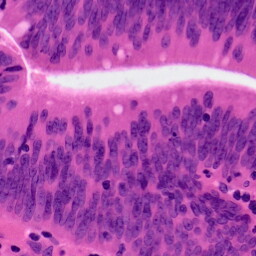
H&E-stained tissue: Colon